Question:
It's my project situation now.
1. MainActivity is LAUNCHER
2. SplashActivity called MainActivity onCreate()
When I think about it, it looks like there is no problem.
but after app starting,
The 'MainActivity' screen is briefly visible before 'SplashActivity' call.
Surprisingly, I did not see it on other devices, only galaxy s8.
Of course, I know it is not a general structure. But I can not understand it because I have been working normally.
white color is cold start style and splashActivity.
red color is mainActivity
'''
protected void onCreate(Bundle savedInstanceState) {
super.onCreate(savedInstanceState);
setContentView(R.layout.activity_main);
// some getIntent code
startActivityForResult(new Intent(this, SplashActivity.class), RESULTCODE_);
setInitLayout();
}
'''
manifest
'''
<activity android:name=".MainActivity"
android:screenOrientation="portrait"
android:theme="@style/SplashTheme" >
<intent-filter>
<action android:name="android.intent.action.MAIN" />
<category android:name="android.intent.category.LAUNCHER" />
</intent-filter>
</activity>
<activity android:name=".SplashActivity"
android:configChanges="orientation|keyboard|keyboardHidden|screenSize"
android:screenOrientation="portrait"
android:theme="@style/SplashTheme" >
</activity>
'''
minSdkVersion 21
targetSdkVersion 28
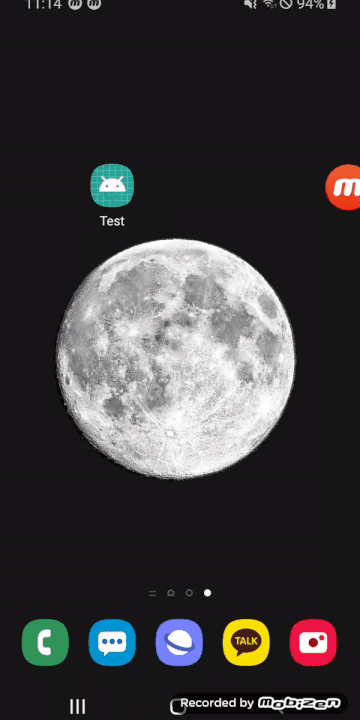
Answer: It is not a good idea to use a splash screen that way . This should be strictly avoided.
With this approach you may also lead the and this what exactly happened to you !
i advice you to read <URL> article and try to make your splash screen in the right way to avoid such behavior !